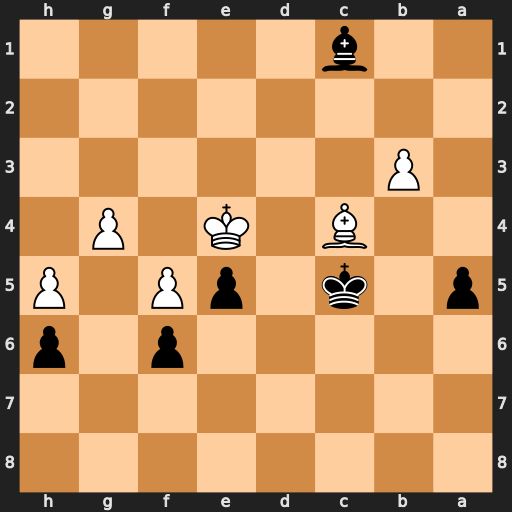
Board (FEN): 8/8/5p1p/p1k1pP1P/2B1K1P1/1P6/8/2b5
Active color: b
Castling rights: -
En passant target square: -
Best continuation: a4 Kd3 a3 b4+ Kxb4